Aerial crown-view tile of a tropical tree (Barro Colorado Island, Panama), acquired 20250512:
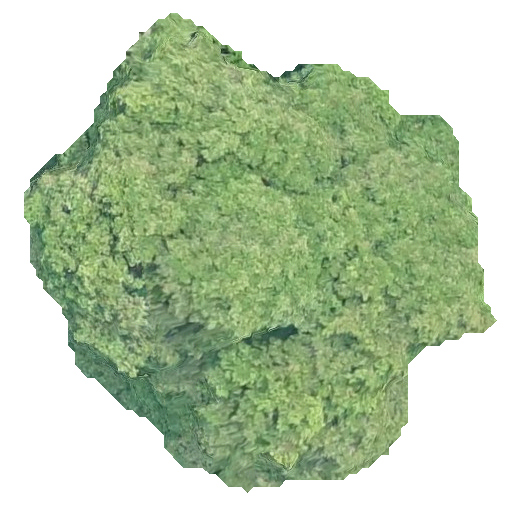
Species: Prioria copaifera
GBIF accepted scientific name: Prioria copaifera
Crown area: 217.505 m²